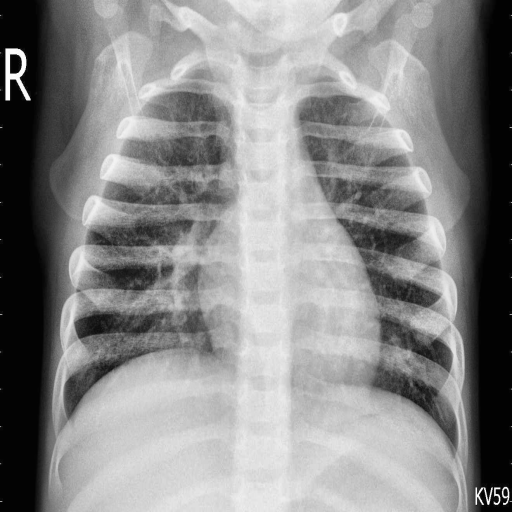
Finding: PNEUMONIA